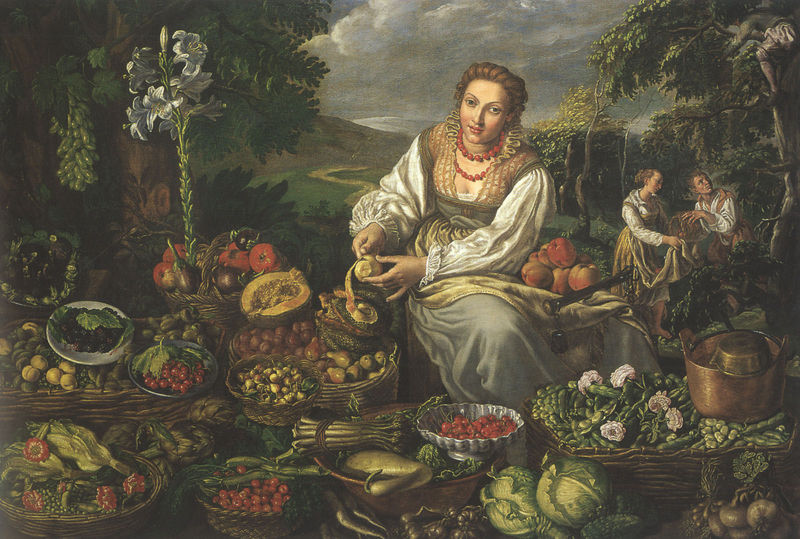
Titel: Die Obsthändlerin
Künstler: Vincenzo Campi
Institution: Kirchheim, Sammlung Fugger
Schlagwörter: baum, gemälde, frauen, landschaft, blume, frau, obst, jung, schale, schüssel, natur, renaissance, handel, früchte, garten, gemüse, kohl, kürbis, schalen, trauben, ernte, körbe, markt, korb, verkauf, beeren, lilie, tomaten, pfirsiche, schüsseln, kraut, bohnen, johannisbeeren, rennaissance, bblumen, frücht, schälen, spargel, rennaisance, artischocke, rennaissancce, rebsen